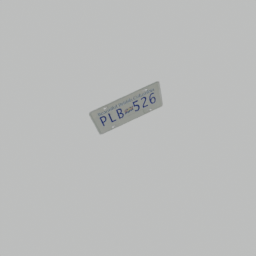
Label: mechanical